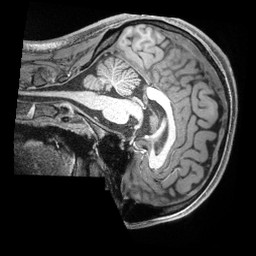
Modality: T1w
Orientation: sagittal
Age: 26
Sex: male
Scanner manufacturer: siemens
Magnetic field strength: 3 T
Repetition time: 2.4 s
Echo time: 0.00226 s